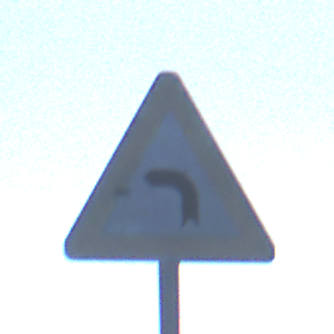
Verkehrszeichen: KurveLinks
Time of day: MorningAfternoon
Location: Outdoor (Nature)
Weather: PartlyCloudy
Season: NotSpecified
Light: Natural